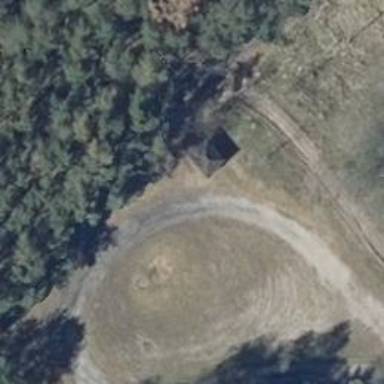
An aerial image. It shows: Picnic shelter providing place for individuals to seek refuge.